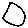
Label: circle